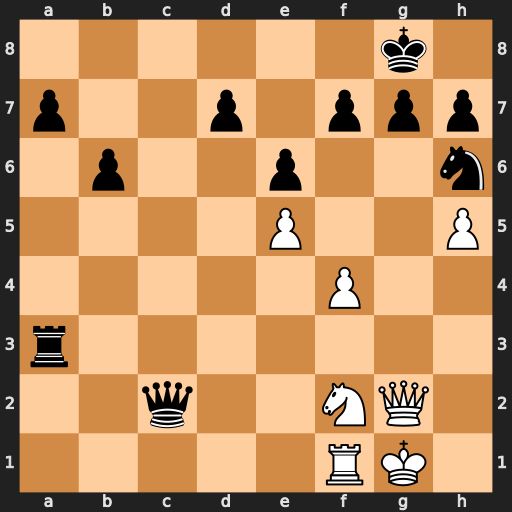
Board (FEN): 6k1/p2p1ppp/1p2p2n/4P2P/5P2/r7/2q2NQ1/5RK1
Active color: w
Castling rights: -
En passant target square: -
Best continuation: Qa8+ Qc8 Qxc8#